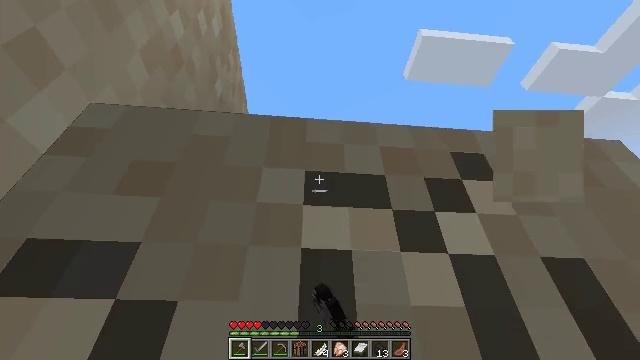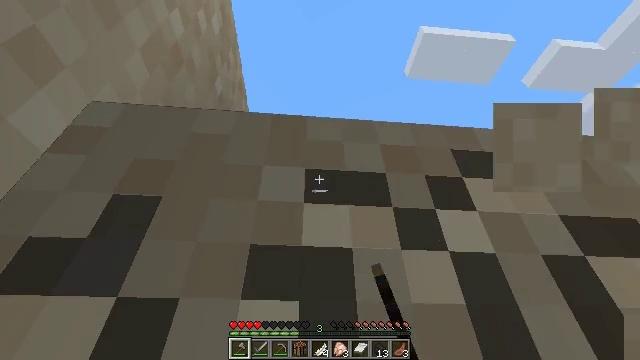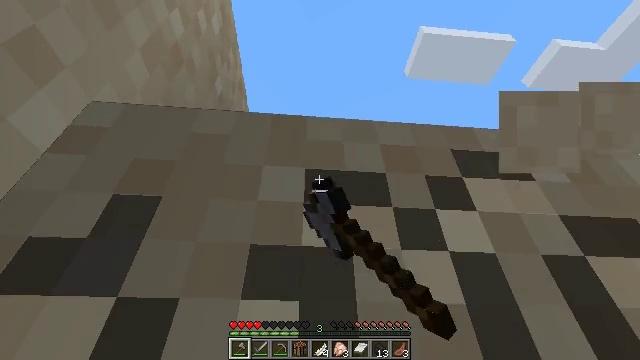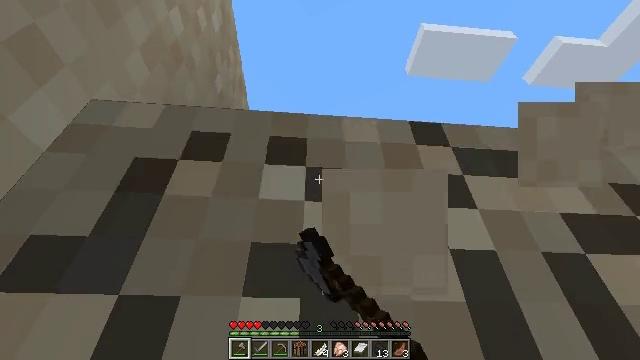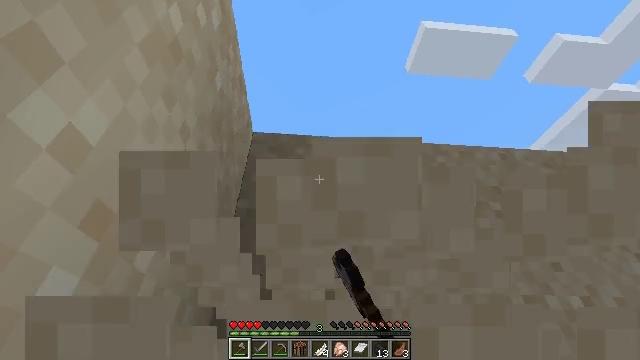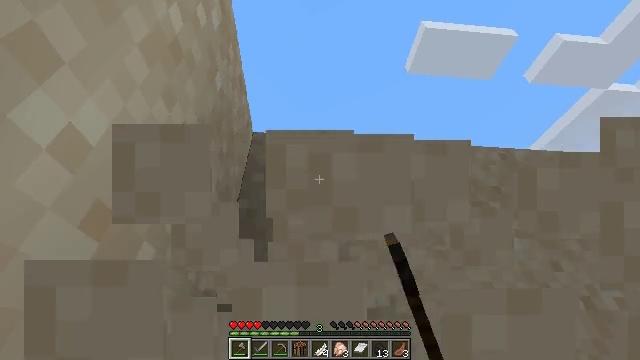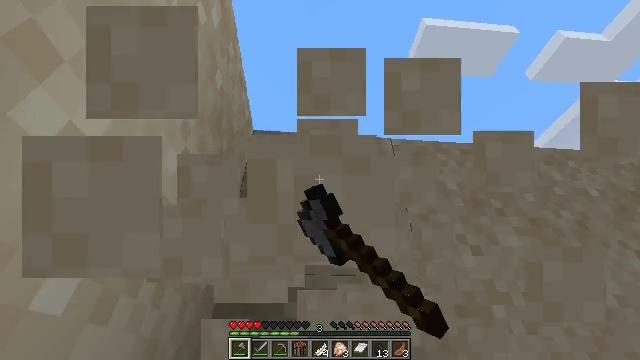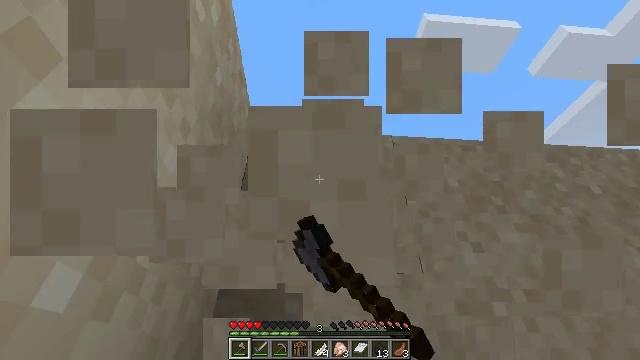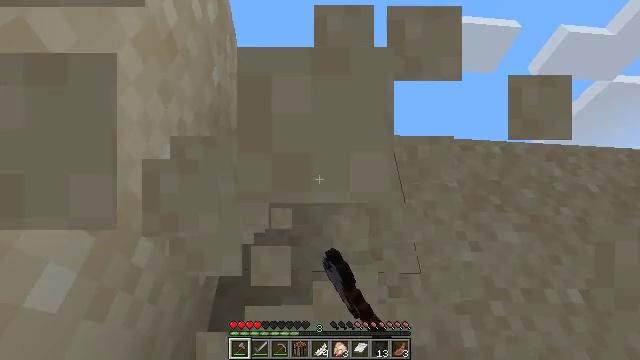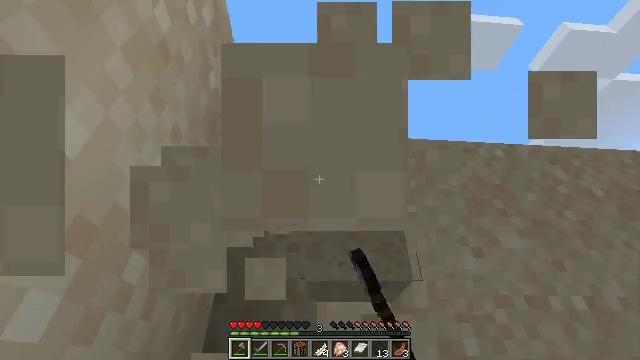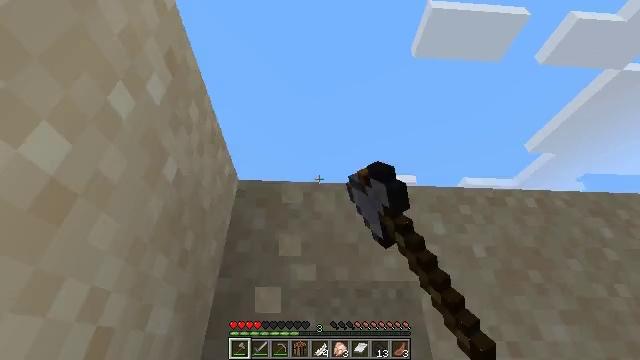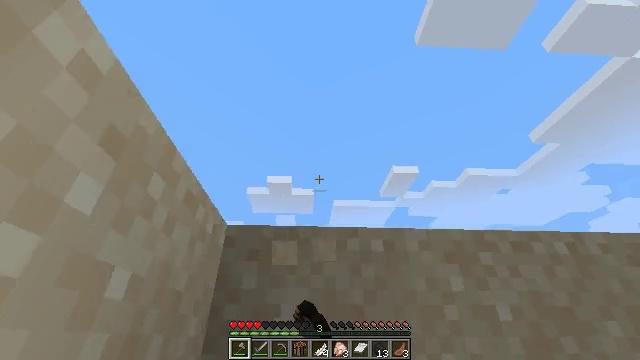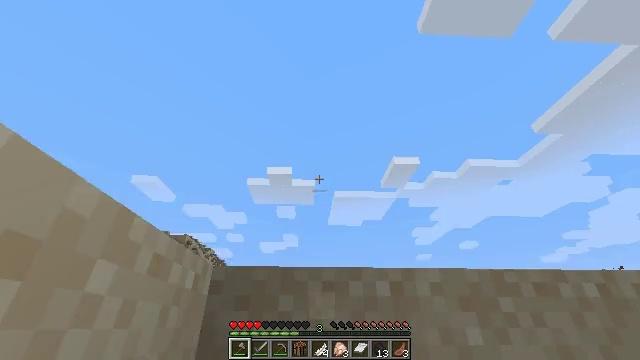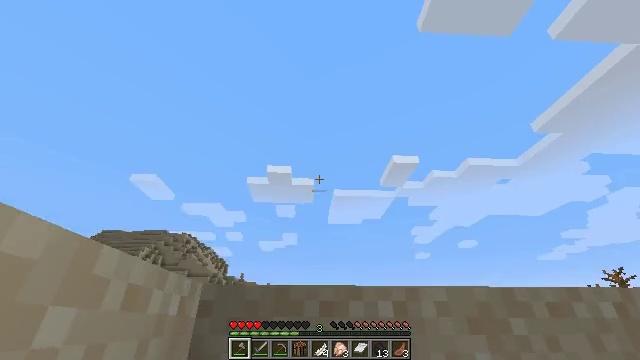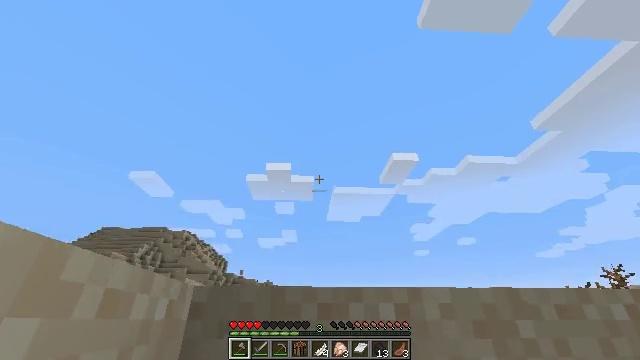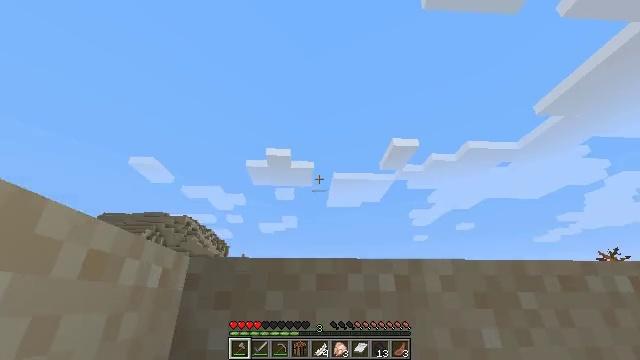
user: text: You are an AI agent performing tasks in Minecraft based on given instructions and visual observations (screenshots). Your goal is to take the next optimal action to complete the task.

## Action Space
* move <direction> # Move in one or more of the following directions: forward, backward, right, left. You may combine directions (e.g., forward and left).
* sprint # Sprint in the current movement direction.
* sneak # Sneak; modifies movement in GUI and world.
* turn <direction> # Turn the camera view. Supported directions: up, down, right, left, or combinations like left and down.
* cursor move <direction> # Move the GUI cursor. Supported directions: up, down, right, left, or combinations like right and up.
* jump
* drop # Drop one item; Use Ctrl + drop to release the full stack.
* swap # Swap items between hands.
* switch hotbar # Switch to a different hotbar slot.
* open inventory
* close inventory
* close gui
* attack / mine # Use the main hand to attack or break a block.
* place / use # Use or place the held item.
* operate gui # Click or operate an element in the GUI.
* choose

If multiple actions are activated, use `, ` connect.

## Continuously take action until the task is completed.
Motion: motion action
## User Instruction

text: Attack the ground to gather sand.
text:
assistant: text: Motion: attack / mine
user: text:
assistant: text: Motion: attack / mine
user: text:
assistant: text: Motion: attack / mine
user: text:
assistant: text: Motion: attack / mine
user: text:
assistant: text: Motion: attack / mine
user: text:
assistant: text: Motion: attack / mine
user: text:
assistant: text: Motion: move forward, attack / mine
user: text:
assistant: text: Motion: move forward, attack / mine
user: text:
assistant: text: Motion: move forward, attack / mine, jump
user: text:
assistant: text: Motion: move forward, turn down, attack / mine, jump
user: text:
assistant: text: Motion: move forward, turn down, jump
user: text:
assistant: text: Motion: move forward, turn down, attack / mine, jump
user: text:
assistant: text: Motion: move forward, attack / mine
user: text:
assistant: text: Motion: move forward, attack / mine
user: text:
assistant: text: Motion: move forward, turn down, attack / mine
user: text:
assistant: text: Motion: move forward, turn down, attack / mine
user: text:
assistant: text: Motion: turn down, attack / mine
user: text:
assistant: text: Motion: turn down, attack / mine
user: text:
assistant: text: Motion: turn down, attack / mine
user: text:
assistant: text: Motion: turn down, attack / mine
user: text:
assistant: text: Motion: attack / mine
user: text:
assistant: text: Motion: attack / mine
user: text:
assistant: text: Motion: attack / mine
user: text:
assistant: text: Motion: attack / mine
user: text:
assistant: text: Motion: attack / mine
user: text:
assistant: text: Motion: attack / mine
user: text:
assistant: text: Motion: attack / mine
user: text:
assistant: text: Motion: attack / mine
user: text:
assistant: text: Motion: attack / mine
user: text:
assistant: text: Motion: attack / mine